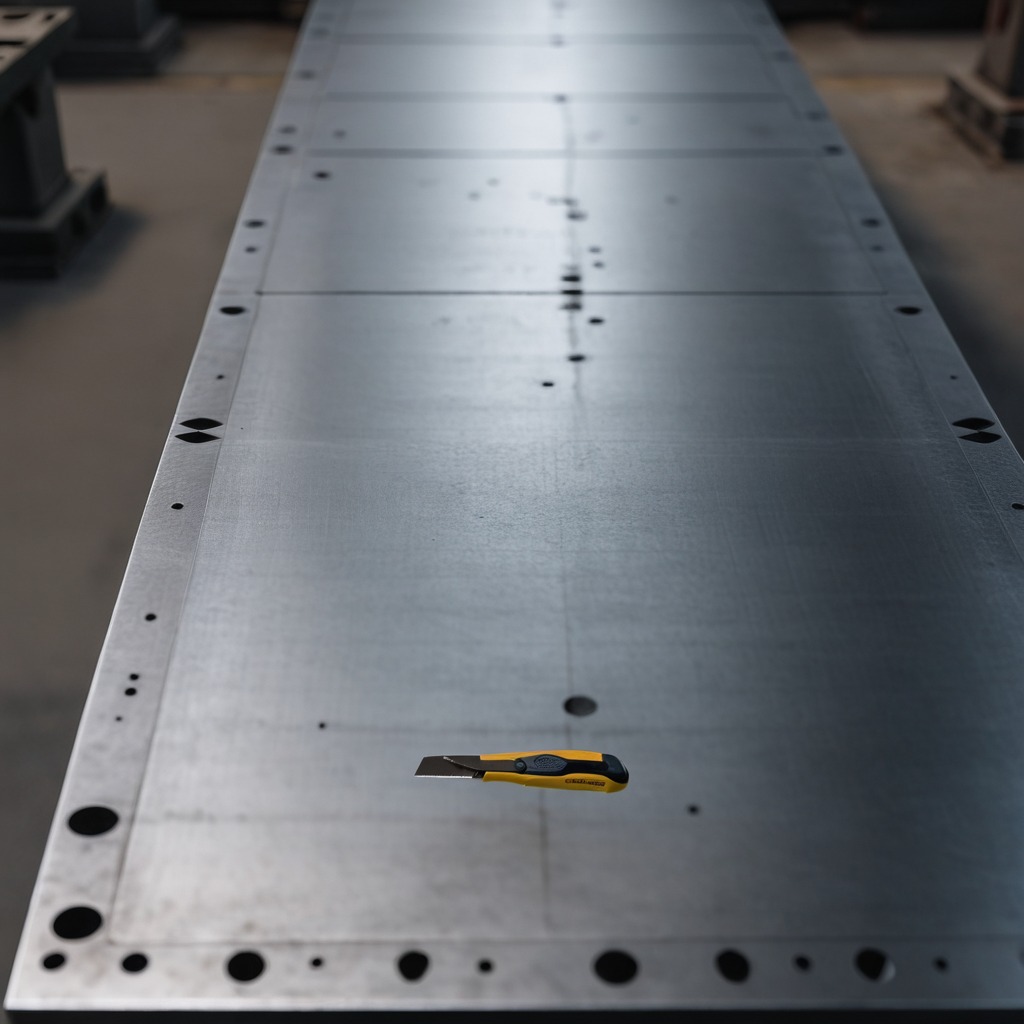
A utility knife lies on a cold steel table in a mining workshop gritty textures.